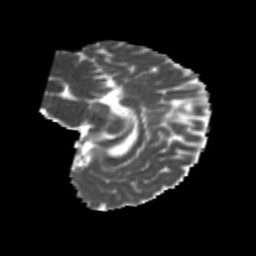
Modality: MD
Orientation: sagittal
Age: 25
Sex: female
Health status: healthy
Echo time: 0.074 s